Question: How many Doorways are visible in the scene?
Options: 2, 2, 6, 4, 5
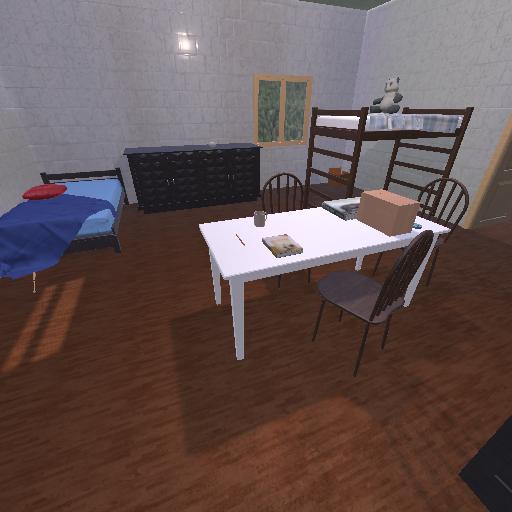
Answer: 2